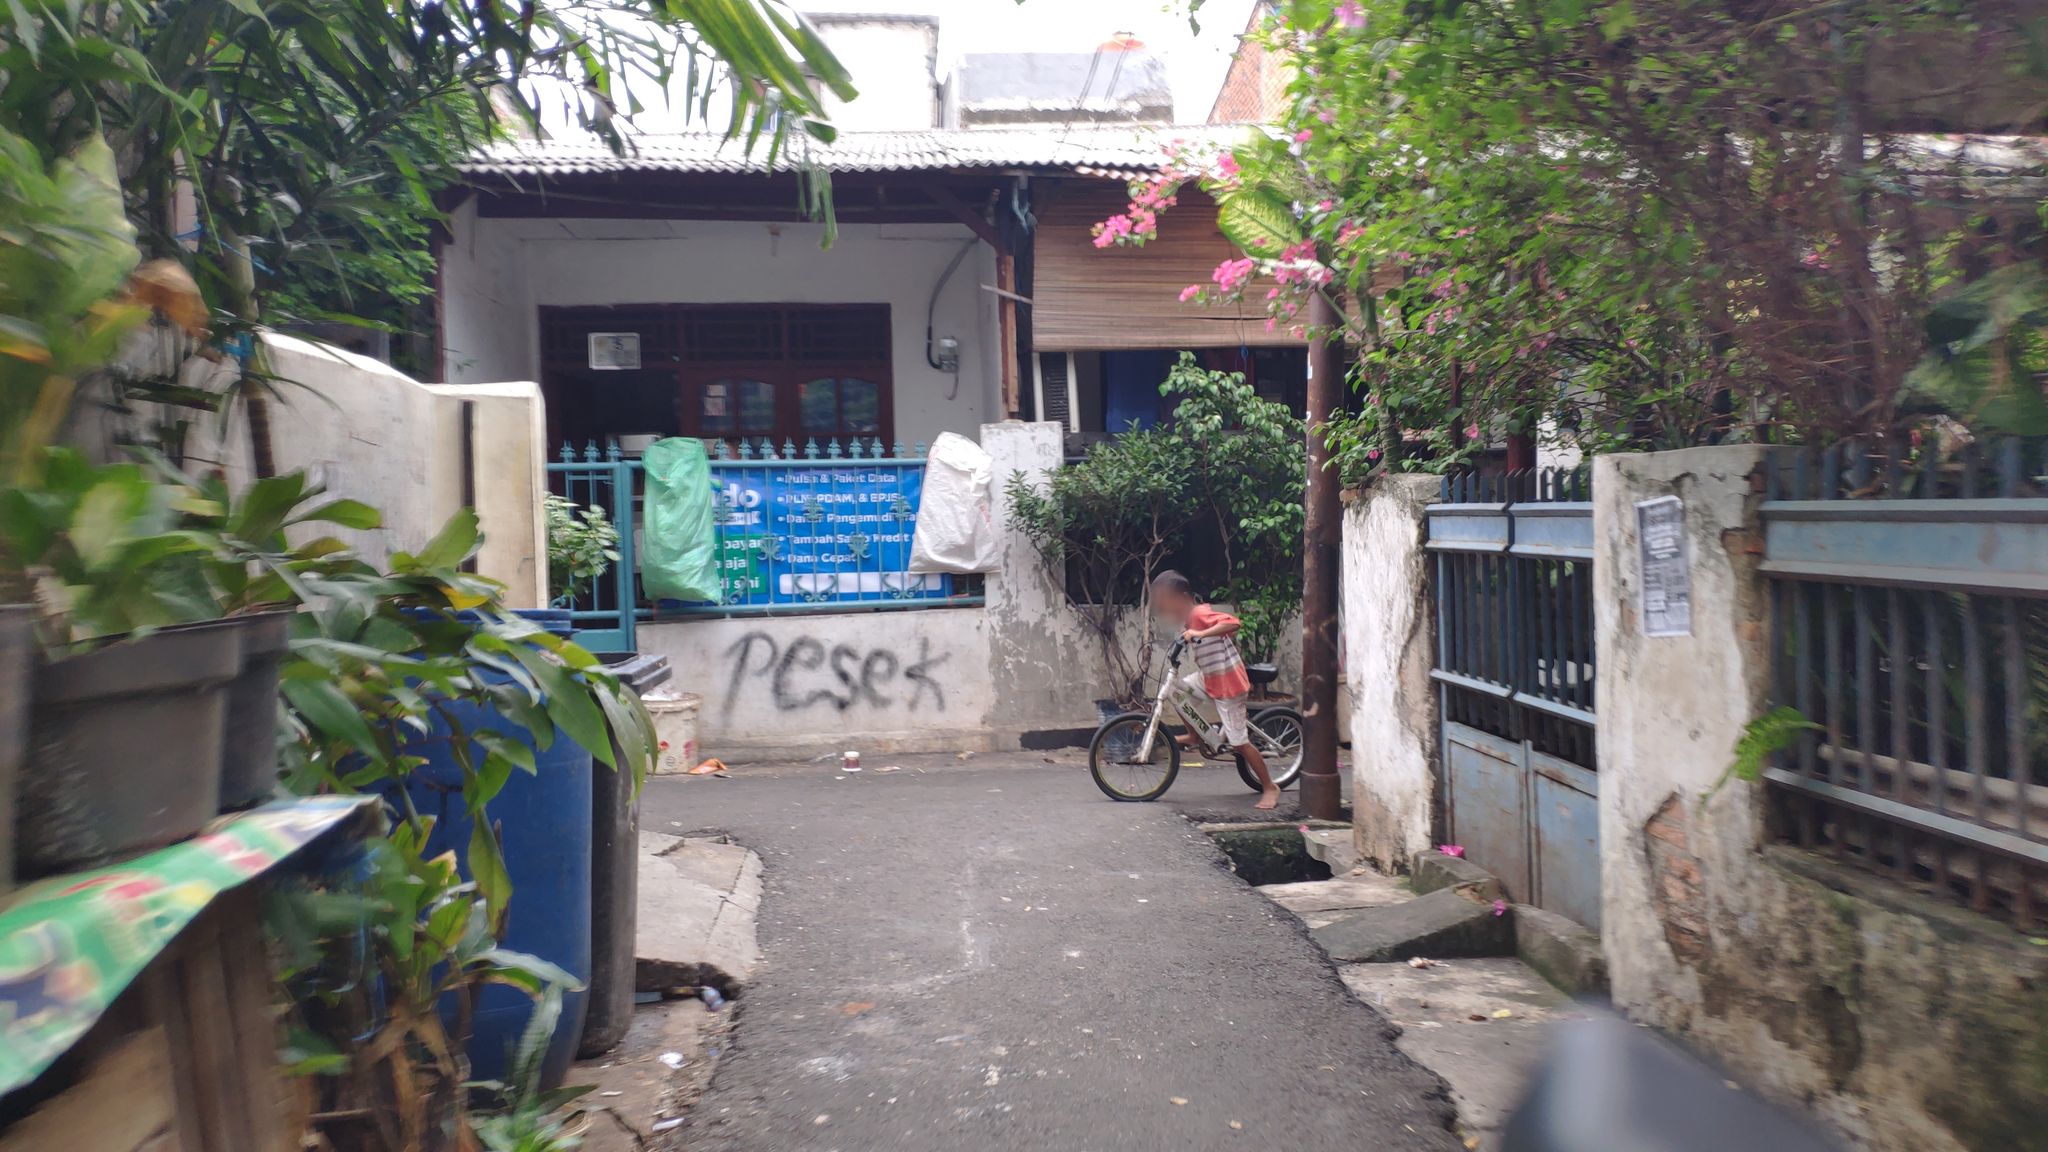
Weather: clear
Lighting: day
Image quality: good
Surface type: walking surface
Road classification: living_street
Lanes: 1
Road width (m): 1.5
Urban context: urban centre
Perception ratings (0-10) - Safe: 2.48, Lively: 3.13, Beautiful: 1.99, Boring: 1.95, Depressing: 3.77, Wealthy: 3.31